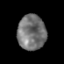
Tissue: prostate
Cell type: T cells
Senescence score: 0.3253
Nuclear area (px): 968
Mean DAPI intensity: 116.126